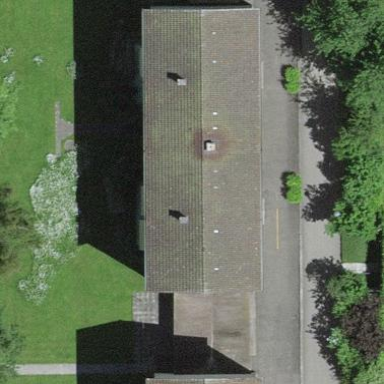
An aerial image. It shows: Residential building with gabled roof.